RGB frame:
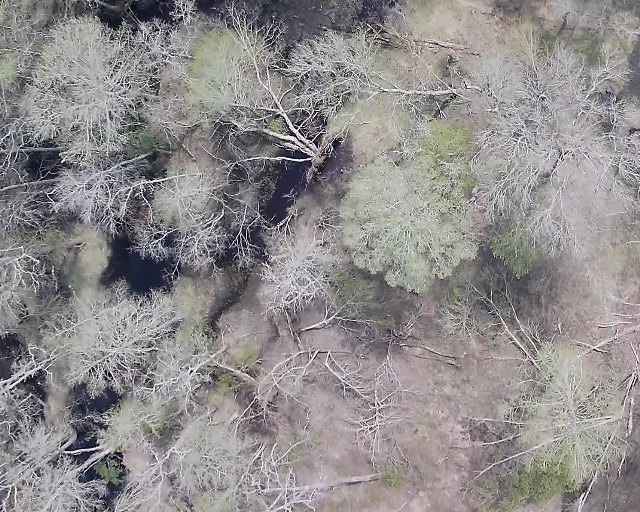
Thermal frame:
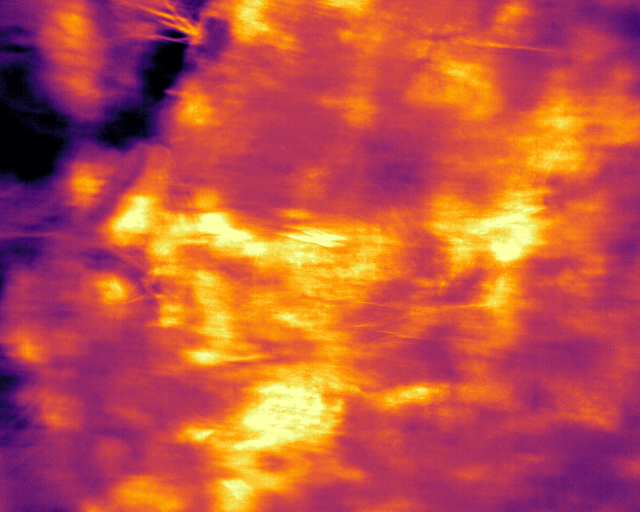
Captured: 2026-02-26 03:45:43
Pixels at or above 80 °C: 0 (fraction of frame: 0)